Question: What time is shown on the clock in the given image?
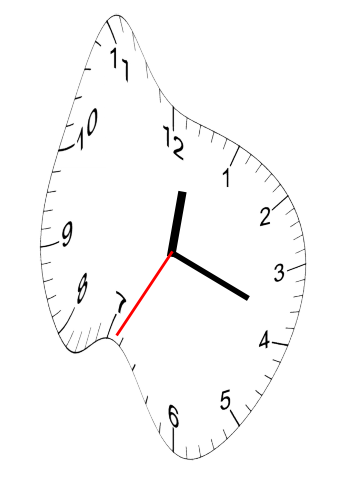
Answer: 12:18:35